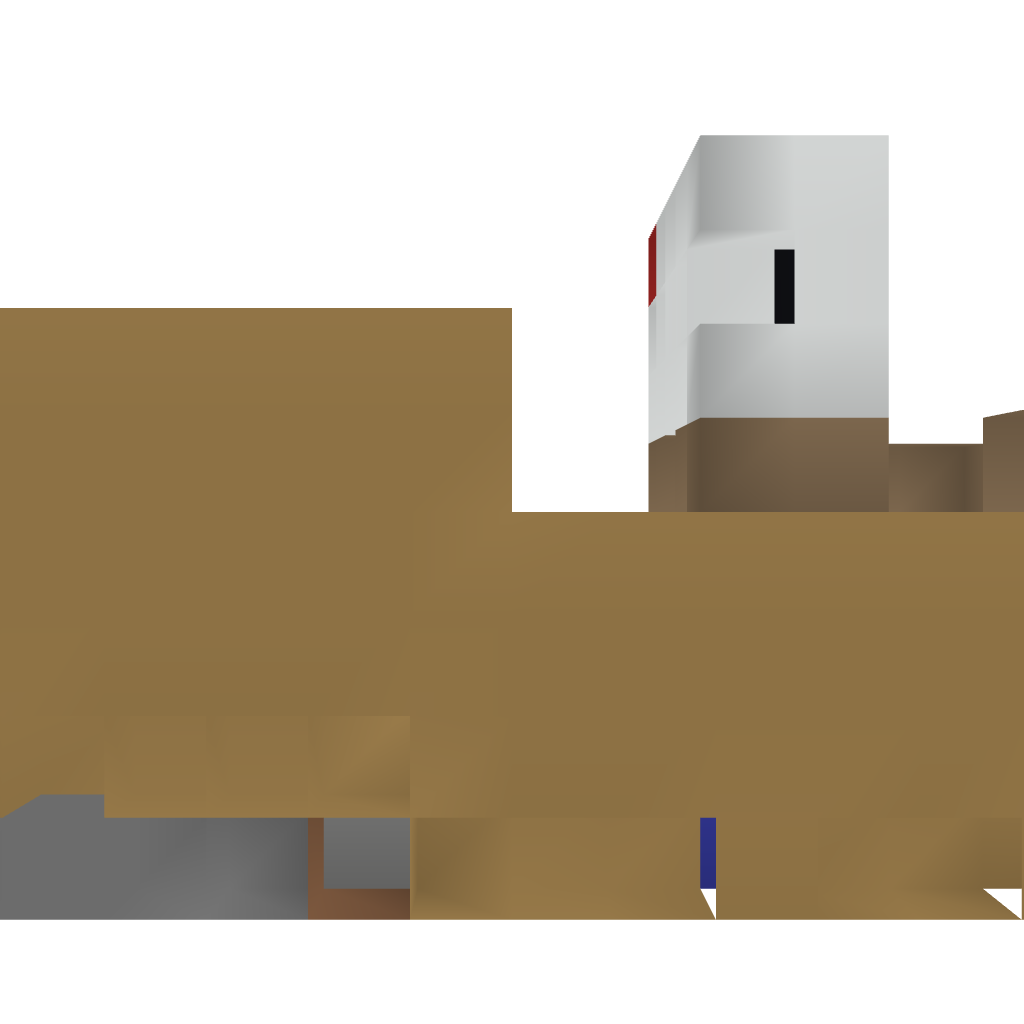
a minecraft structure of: PostOffice